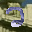
Label: 2